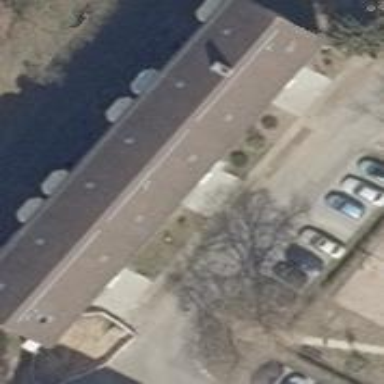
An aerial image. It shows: Residential building with gabled roof.